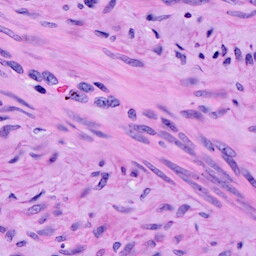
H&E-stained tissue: Cervix